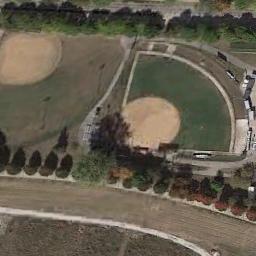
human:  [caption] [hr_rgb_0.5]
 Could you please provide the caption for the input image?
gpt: There are 11 baseball courts in the picture, Four of which are double the others .

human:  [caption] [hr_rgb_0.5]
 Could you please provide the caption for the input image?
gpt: Two adjacent baseball diamonds surrounded by some trees and a road beside .

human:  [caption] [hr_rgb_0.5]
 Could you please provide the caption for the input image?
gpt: There are two simple baseball diamonds in the wasteland surrounded by the brushwood .

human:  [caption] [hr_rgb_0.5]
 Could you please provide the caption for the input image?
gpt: There are two baseball diamonds next to many trees by the road .

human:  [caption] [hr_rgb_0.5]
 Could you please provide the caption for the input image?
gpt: There is one road next to the baseball diamond .